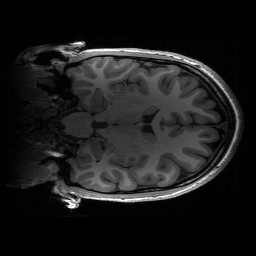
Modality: T1w
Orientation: coronal
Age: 16
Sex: female
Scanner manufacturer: siemens
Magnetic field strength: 3 T
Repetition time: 2.53 s
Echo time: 0.00297 s